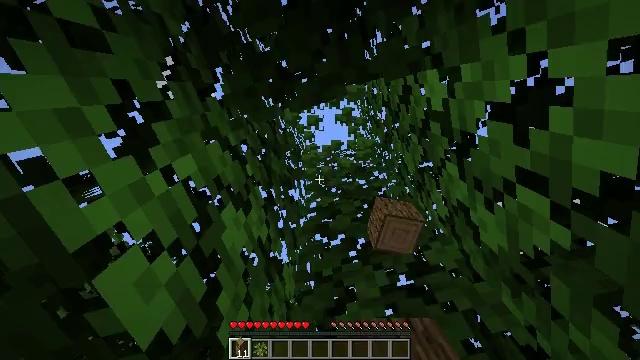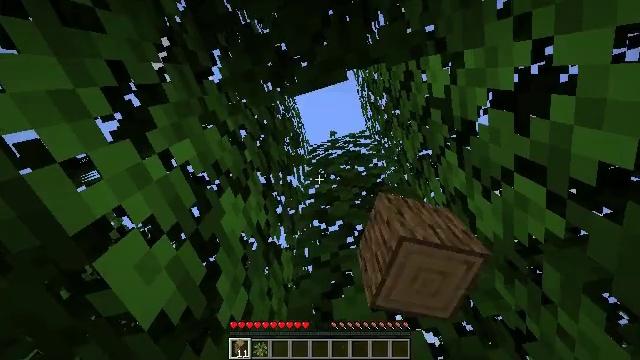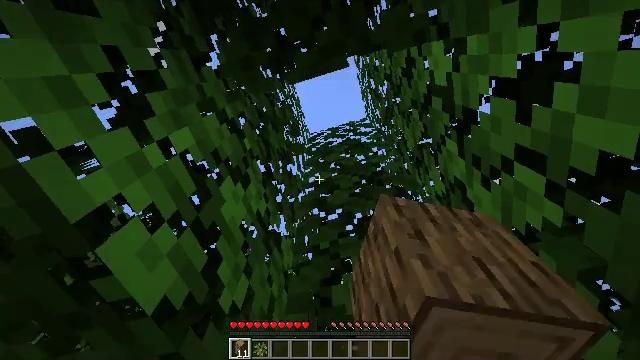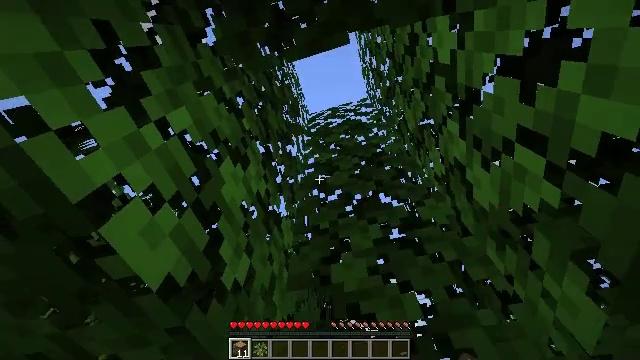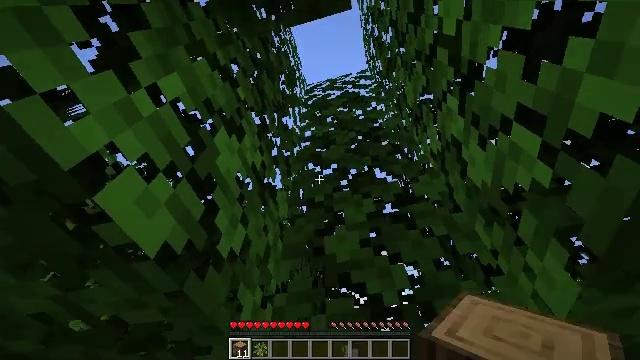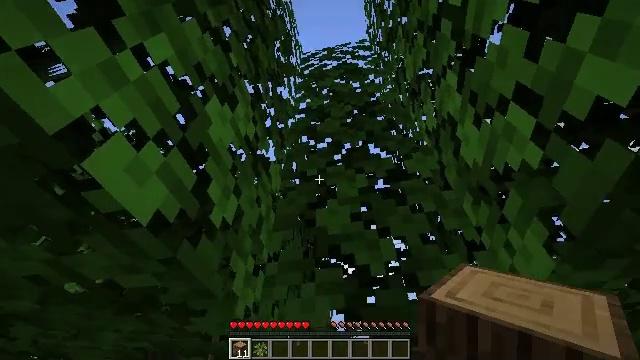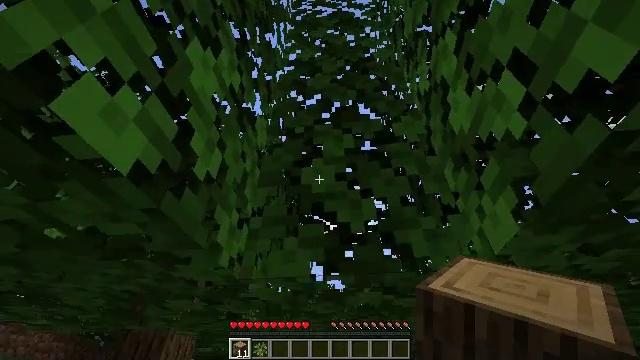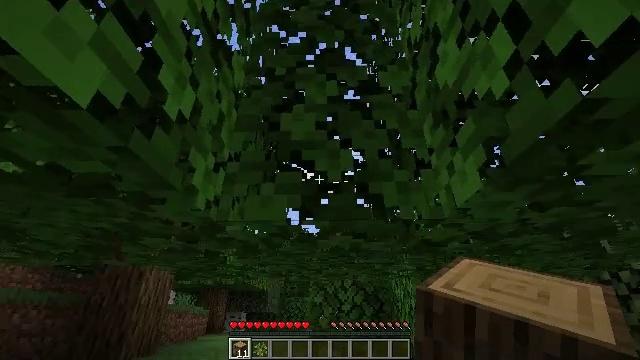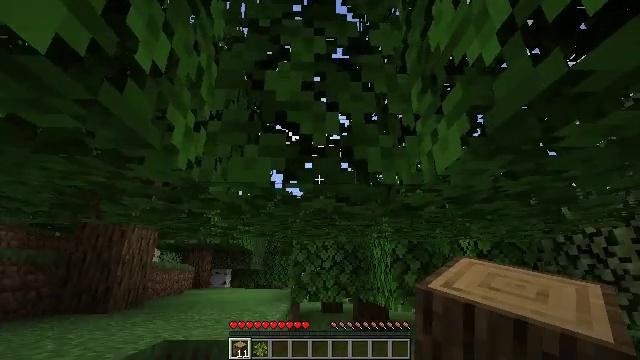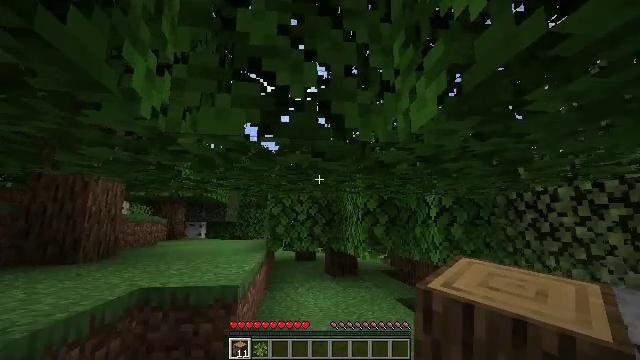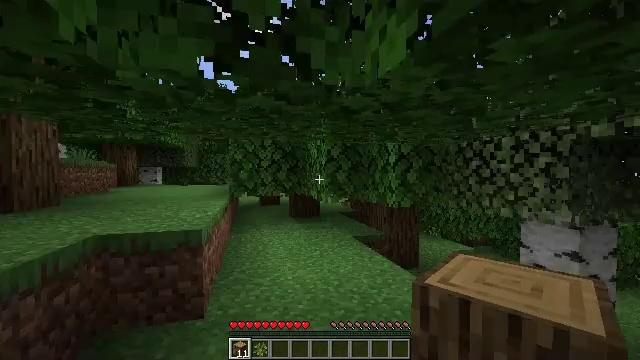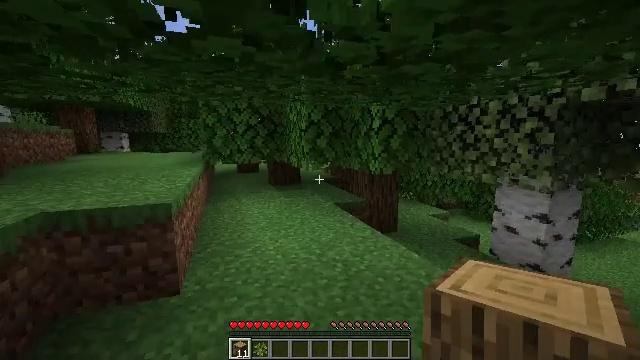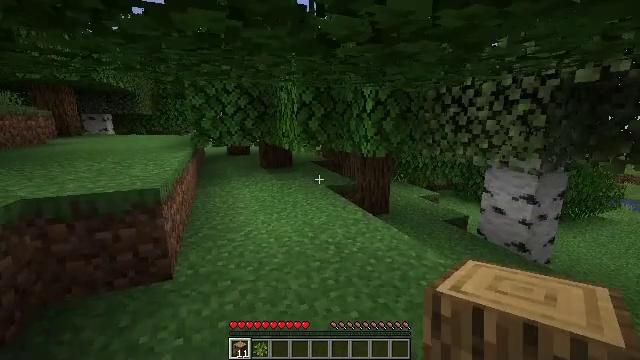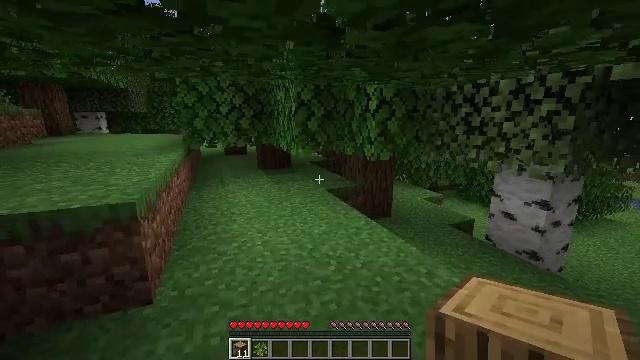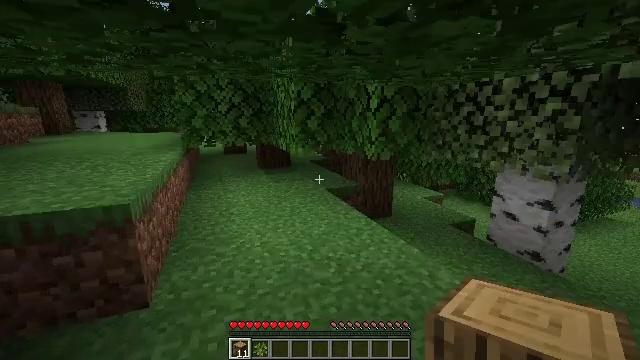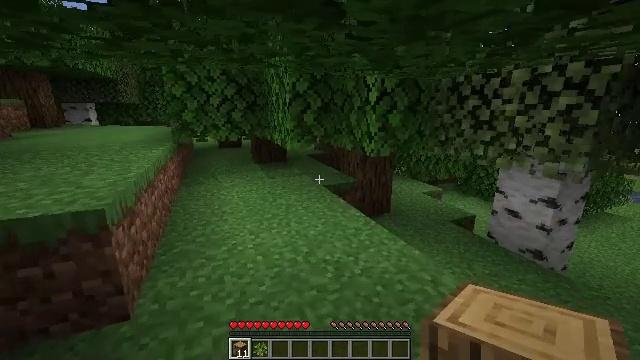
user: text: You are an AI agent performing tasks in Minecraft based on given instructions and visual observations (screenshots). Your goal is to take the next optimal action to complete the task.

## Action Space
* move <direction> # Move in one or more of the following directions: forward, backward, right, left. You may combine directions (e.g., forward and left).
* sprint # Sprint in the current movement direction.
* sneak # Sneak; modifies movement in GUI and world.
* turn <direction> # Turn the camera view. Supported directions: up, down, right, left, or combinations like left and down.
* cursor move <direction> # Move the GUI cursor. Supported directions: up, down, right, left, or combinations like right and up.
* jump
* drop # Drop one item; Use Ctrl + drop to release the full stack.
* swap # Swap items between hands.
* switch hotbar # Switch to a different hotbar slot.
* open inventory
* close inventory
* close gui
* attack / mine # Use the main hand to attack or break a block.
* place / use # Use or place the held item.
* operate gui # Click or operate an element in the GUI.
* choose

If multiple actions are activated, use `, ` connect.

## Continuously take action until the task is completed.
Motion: motion action
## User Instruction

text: Obtain oak wood from logs.
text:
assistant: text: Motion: turn down
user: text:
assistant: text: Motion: turn down
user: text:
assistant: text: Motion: turn down
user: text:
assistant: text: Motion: turn right and down
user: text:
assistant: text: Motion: turn right and down
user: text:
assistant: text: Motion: turn right and down
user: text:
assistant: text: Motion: turn right and down
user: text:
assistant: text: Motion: turn right and down
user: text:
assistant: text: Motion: turn right and down
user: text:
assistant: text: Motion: move forward, turn right and down
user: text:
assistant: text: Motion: move forward, turn right and down
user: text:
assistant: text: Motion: move forward, turn right and down
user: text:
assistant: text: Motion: move forward
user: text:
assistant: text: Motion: move forward
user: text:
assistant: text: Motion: move forward, turn down
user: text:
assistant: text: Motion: move forward, turn down
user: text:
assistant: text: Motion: move forward
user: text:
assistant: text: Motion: move forward
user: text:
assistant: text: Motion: move forward
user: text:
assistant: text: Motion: move forward
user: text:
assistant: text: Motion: move forward
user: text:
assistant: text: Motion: move forward and move left
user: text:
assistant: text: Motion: move forward and move left
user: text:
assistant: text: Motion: move forward and move left, turn left and up
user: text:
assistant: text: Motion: move forward and move left, turn left and up
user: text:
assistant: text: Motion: move forward and move left, turn left and up
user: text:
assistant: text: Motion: move forward and move left
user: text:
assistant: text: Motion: move forward
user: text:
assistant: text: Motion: move forward
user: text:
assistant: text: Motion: move forward, jump